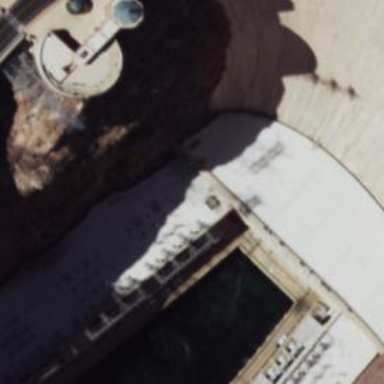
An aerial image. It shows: Hydro power generator utilizing water storage as its method.